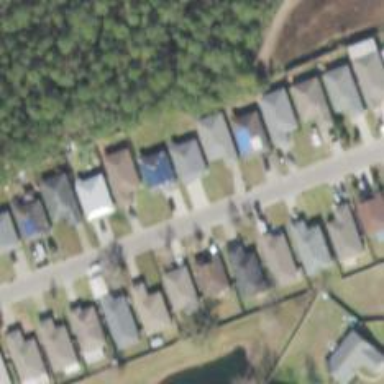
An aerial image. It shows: Driveway.